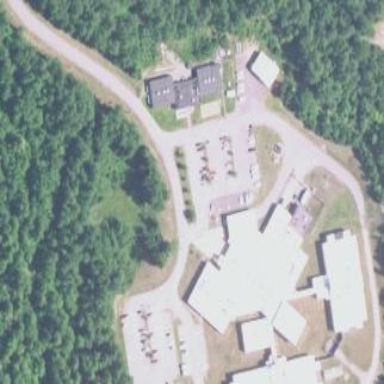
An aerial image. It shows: Police facility.